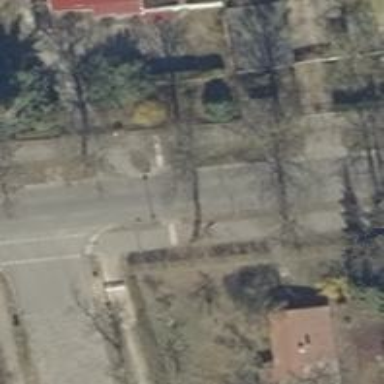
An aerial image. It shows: Unmarked road crossing.